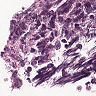
Metastatic tissue present: no